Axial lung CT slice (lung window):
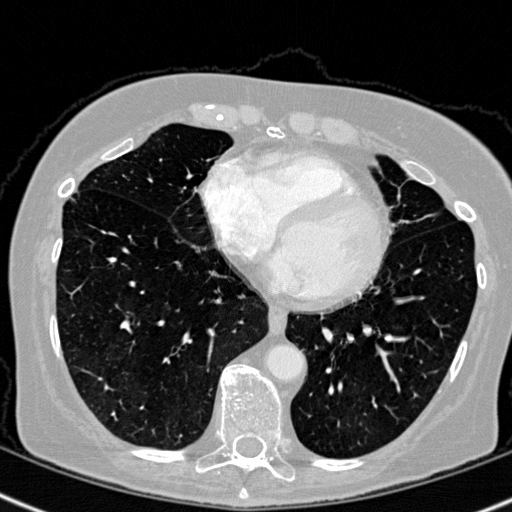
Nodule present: no